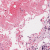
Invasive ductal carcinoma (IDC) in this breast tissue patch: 1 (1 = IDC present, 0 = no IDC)